Question: Here is my chart:

ASP.NET code:
'''
<asp:Chart ID="Chart1" runat="server" DataSourceID="SqlDataSource1" Width="752px">
<Series>
<asp:Series Name="Series1" XValueMember="Column2" YValueMembers="Column1">
</asp:Series>
</Series>
<ChartAreas>
<asp:ChartArea Name="ChartArea1" BorderColor="DarkGray">
</asp:ChartArea>
</ChartAreas>
</asp:Chart>
'''
How can I show values on blue boxes?
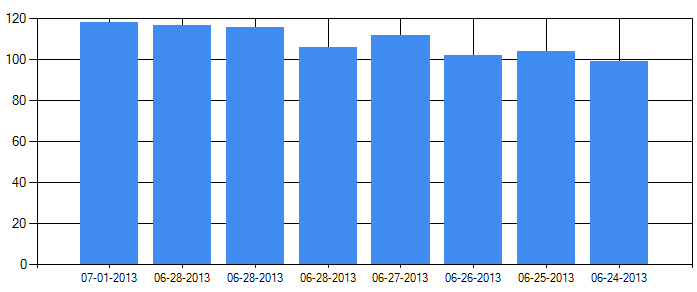
Answer: You can do this from your codebehind:
'''
Chart1.Series["Series1"].IsValueShownAsLabel = true;
'''
You can also do this from your ASPX code:
'''
<asp:Chart ID="Chart1" runat="server" DataSourceID="SqlDataSource1" Width="752px">
<Series>
<asp:Series Name="Series1" XValueMember="Column2" YValueMembers="Column1" IsValueShownAsLabel="true">
</asp:Series>
</Series>
<ChartAreas>
<asp:ChartArea Name="ChartArea1" BorderColor="DarkGray">
</asp:ChartArea>
</ChartAreas>
</asp:Chart>
'''